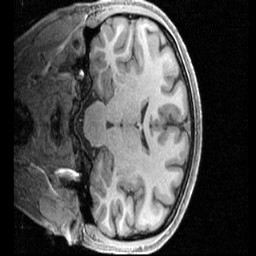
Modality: T1w
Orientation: coronal
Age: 20
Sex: female
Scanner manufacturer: siemens
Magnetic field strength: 3 T
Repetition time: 2.4 s
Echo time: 0.00231 s